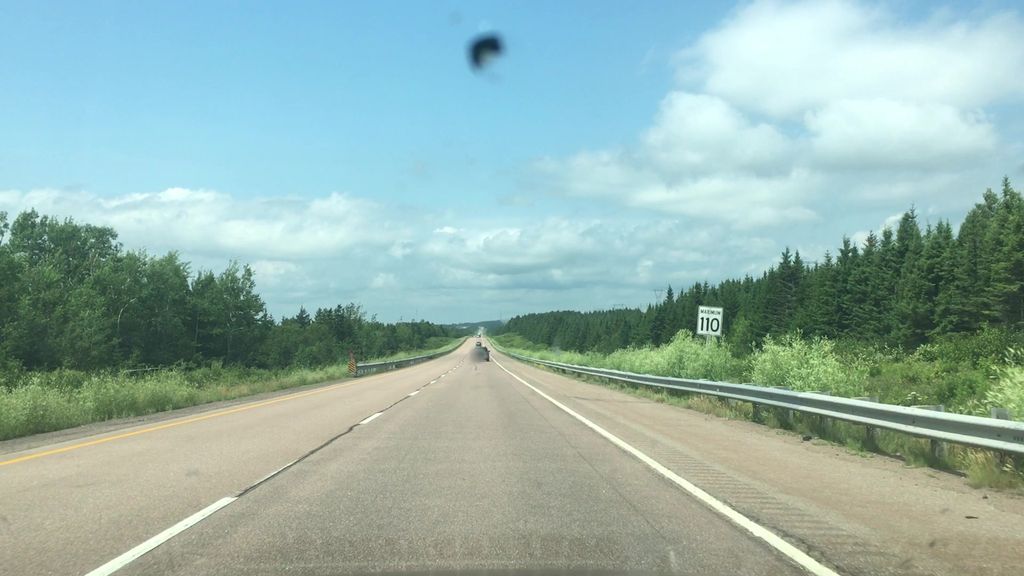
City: charlottetown